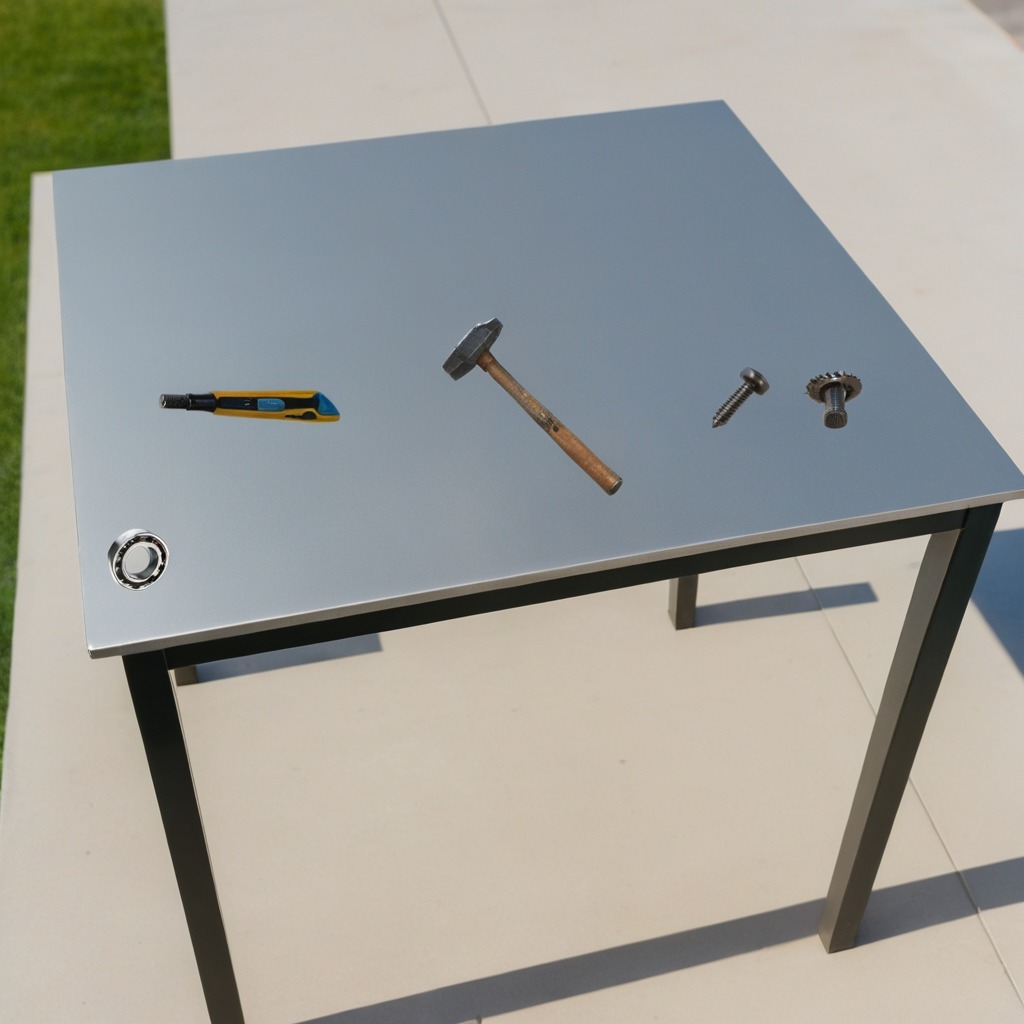
A ball bearing, a steel gear with teeth, a utility knife, a metal machine screw, and a hammer are lying on the utility table.